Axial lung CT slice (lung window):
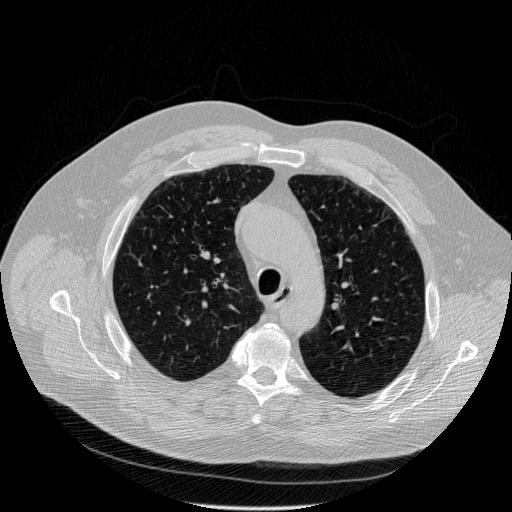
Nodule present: no